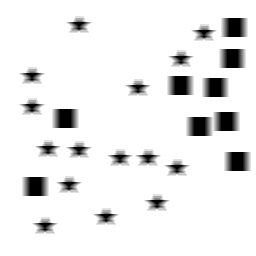
Squares: 9
Triangles: 0
Stars: 15
Total shapes: 24